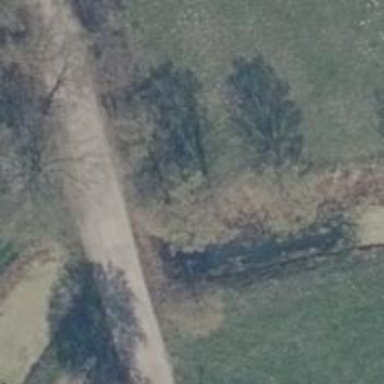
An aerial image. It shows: Row of trees in natural setting.